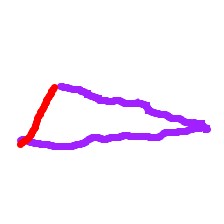
Shape: triangle